Question:
I'm trying to take user input in the form of myMonthlyPayment, myAnnualInterestRate, and myPrincipal in order to calculate the number of months needed to pay off debt by using The formula I've attached to this post. What I have in eclipse for the formula right now is:
'''
monthsNeeded = ((Math.log(myMonthlyPayment) - Math.log(myMonthlyPayment)
- ((myAnnualInterestRate / 1200.0) * myPrincipal))
/ ((Math.log(myAnnualInterestRate) / 1200.0) + 1.0));
'''
I should be getting an output of 79 months with the inputs I'm using but instead I'm getting -62. I know the formula is correct, I'm almost positive I've made a mistake somewhere in the translation of it into Java. If someone could point it out that would be greatly appreciated!
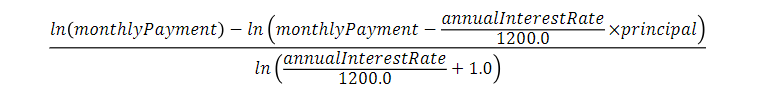
Answer: So I've fixed it, with a sample input and output.
I didn't put much effort into making this code beautiful but you can see that even separating it into 3 parts using method extraction (although I didn't know how to name them, lacking the domain knowledge) made the code easier to understand.
'''
public class Example {
public static void main(String[] args) {
double myMonthlyPayment = 2000;
double myAnnualInterestRate = 5;
double myPrincipal = 200000;
System.out.println(a(myMonthlyPayment));
System.out.println(b(myPrincipal, myAnnualInterestRate, myMonthlyPayment));
System.out.println(c(myAnnualInterestRate));
double monthsNeeded = (a(myMonthlyPayment) - b(myPrincipal, myAnnualInterestRate, myMonthlyPayment))
/ c(myAnnualInterestRate);
System.out.println(monthsNeeded);
}
private static double c(double myAnnualInterestRate) {
return Math.log((myAnnualInterestRate / 1200.0) + 1);
}
private static double b(double myPrinicipal, double myAnnualInterestRate, double myMonthlyPayment) {
return Math.log(myMonthlyPayment - (myAnnualInterestRate / 1200.0) * myPrinicipal);
}
private static double a(double myMonthlyPayment) {
return Math.log(myMonthlyPayment);
}
}
'''